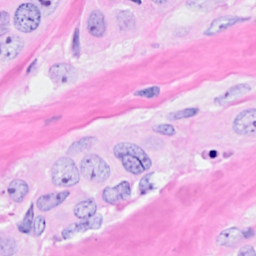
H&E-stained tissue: Breast